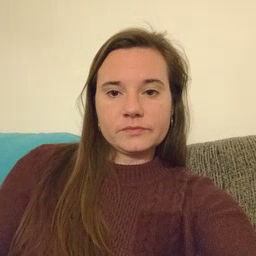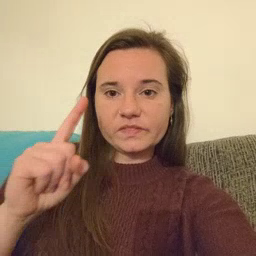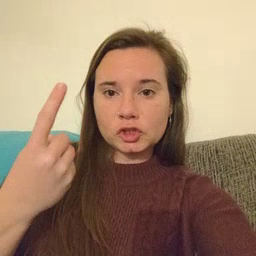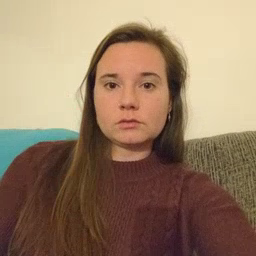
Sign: first